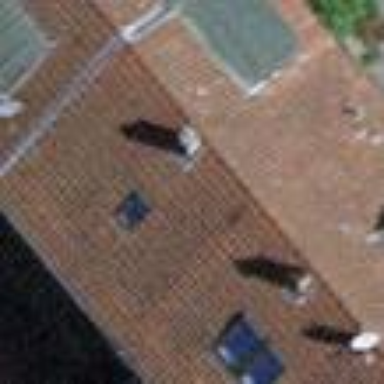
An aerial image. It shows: Terrace building.